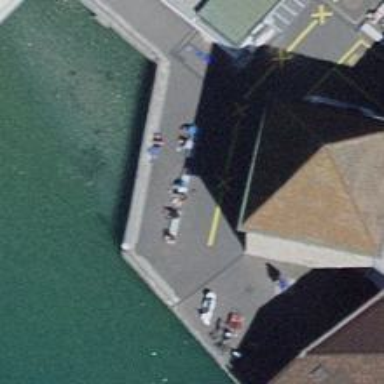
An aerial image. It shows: Concrete bench.